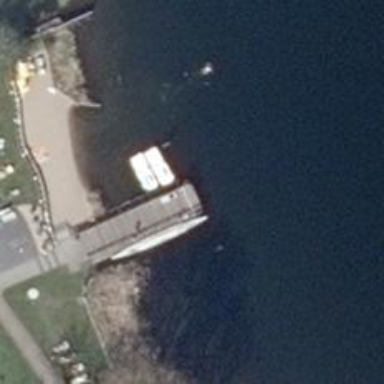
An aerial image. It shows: Man-made pier.